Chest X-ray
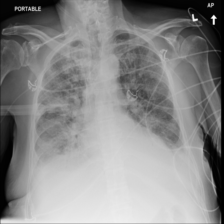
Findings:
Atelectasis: negative
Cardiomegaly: negative
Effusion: negative
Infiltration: positive
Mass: negative
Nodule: negative
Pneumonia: negative
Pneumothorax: negative
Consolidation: negative
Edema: positive
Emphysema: negative
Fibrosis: negative
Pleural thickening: negative
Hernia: negative